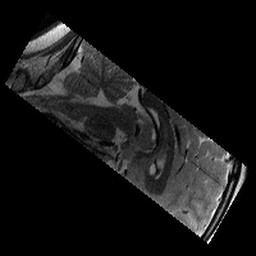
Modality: T2w
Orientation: sagittal
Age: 12
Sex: male
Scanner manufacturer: siemens
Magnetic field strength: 3 T
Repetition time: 9.23 s
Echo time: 0.067 s